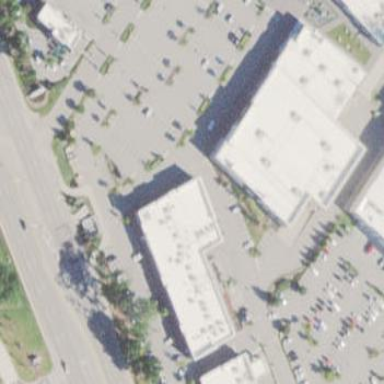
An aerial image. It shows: Building.